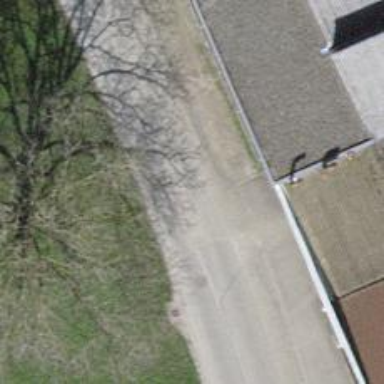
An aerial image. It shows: Unclassified road with asphalt surface.